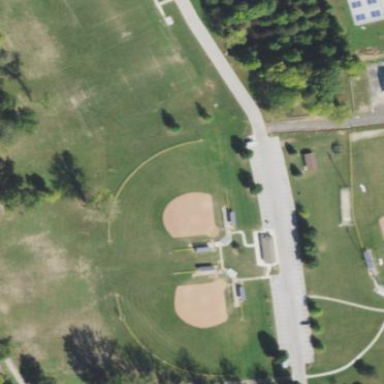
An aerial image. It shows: Baseball pitch for leisure and sports activities.